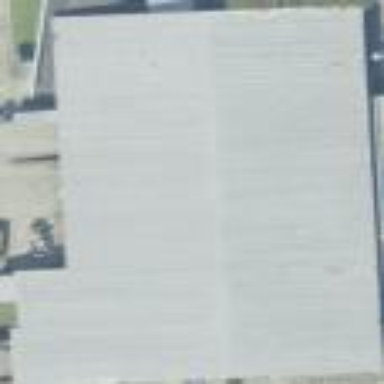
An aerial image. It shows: Industrial building.